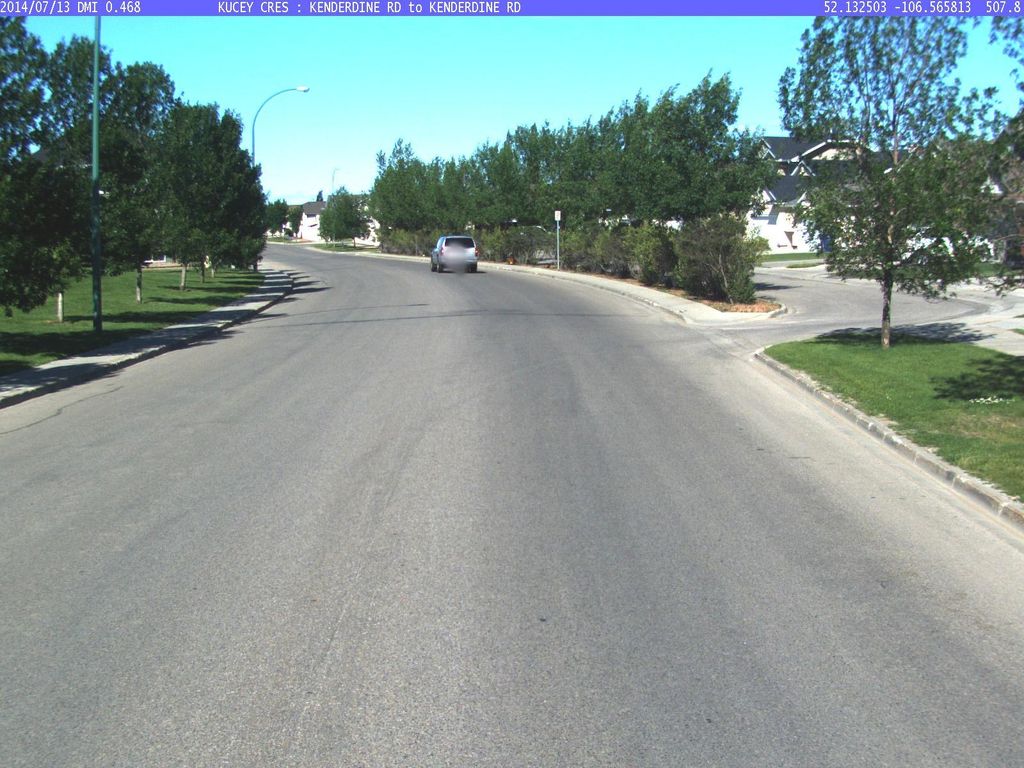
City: saskatoon